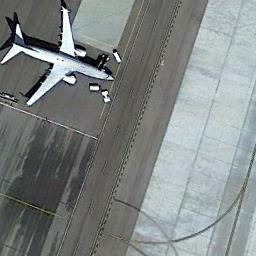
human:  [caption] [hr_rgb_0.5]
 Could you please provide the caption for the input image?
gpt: There is a white plane on the runway .

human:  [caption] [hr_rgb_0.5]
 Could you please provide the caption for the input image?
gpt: An airplane was parked in the open space .

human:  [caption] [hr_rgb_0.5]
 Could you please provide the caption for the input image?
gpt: There is a white plane in the upper left corner of the image .

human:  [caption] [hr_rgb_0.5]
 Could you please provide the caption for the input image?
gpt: A plane parked on the open area while a road in front of it and some cars beside .

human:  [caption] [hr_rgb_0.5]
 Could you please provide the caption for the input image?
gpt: An aircraft is on the ground around a evenly distributed field of equal size .